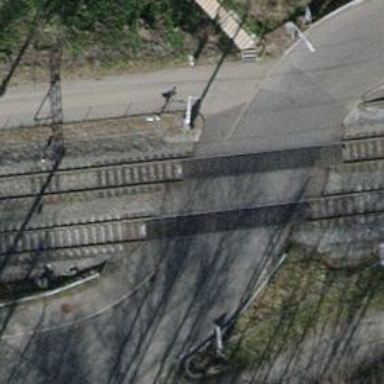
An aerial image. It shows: Level crossing with double half barrier.